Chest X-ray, AP view. Patient: 67 years old, sex F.
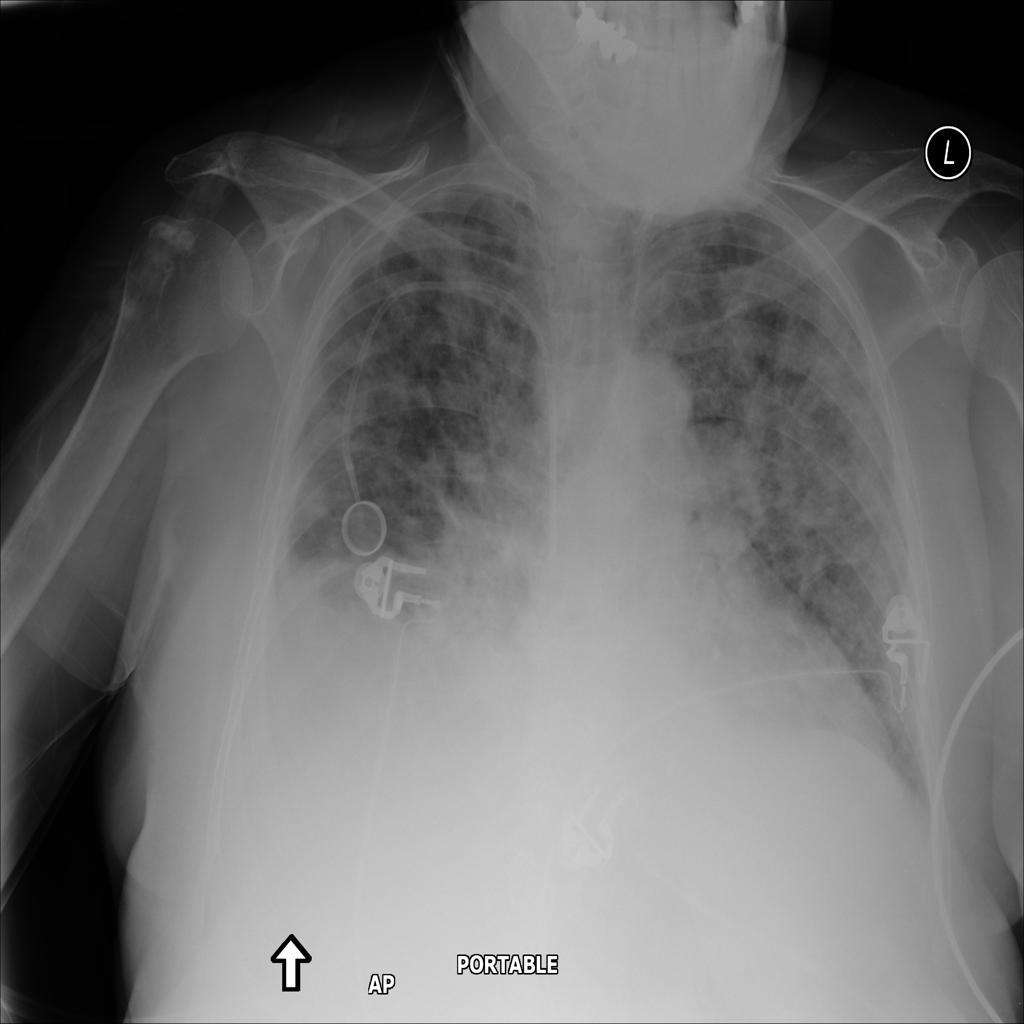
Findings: Infiltration, Nodule, Pleural_Thickening